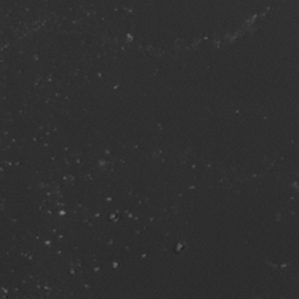
Label: non_frost